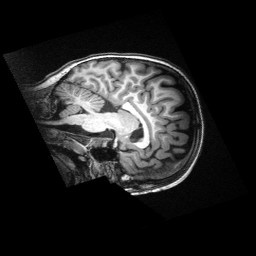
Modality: T1w
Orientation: sagittal
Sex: male